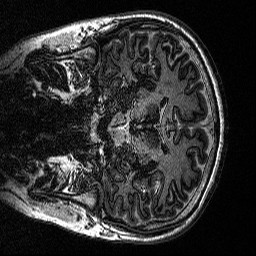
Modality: MP2RAGE
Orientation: coronal
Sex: male
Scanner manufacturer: siemens
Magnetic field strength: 3 T
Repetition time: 5 s
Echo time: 0.00292 s